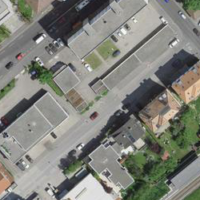
EUNIS habitat code: 54
Species observed at this site:
Rumex obtusifolius